Question: I am trying to make a number of columns the same height, and have decided to go down the 'display:table' CSS route.
'''
<div class="header" style="display: table; width: 100%; background-color: yellow">
<div class="title" style="font-size: 30px; display: table-cell;">Navigation Title</div>
<div class="navigation" style="display: table-cell;">
<a class="navigation-link" style="background-color: red">Home</a>
<a class="navigation-link">About</a>
<a class="navigation-link">Contact</a>
</div>
</div>
'''
I would like the 'navigation-link's to the the full height of the 'header' table (so as to add 'background-color' to them), but the 'navigation' seems to have some padding automatically added to the top and bottom. How would i set the height of 'navigation', and 'navigation-link's to be the height of the 'header' table.
I have tried using 'height:100%' in various places but that did not seem to work (I am probably missing something). Here is a diagram to show what i mean:

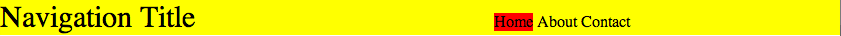
Answer: Try to play with 'display: inline-block;', 'vertical-align: top;', 'padding-top' and 'height' of your navigation links:
'''
.navigation {
...
vertical-align: top;
}
.navigation-link {
...
display: inline-block;
height: 100%;
padding: 7px 5px;
}
'''
### Demo: http://jsfiddle.net/y8AF5/